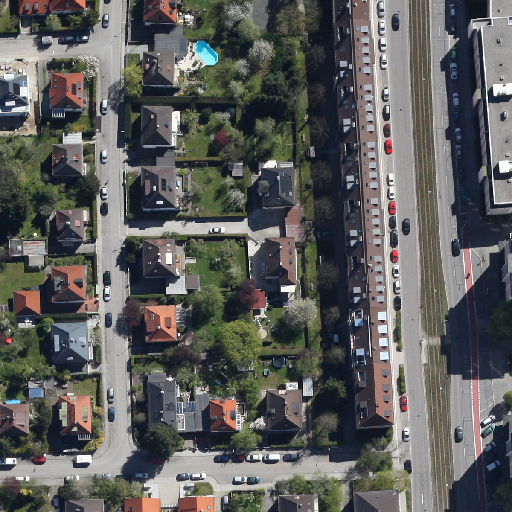
Referring expression: car